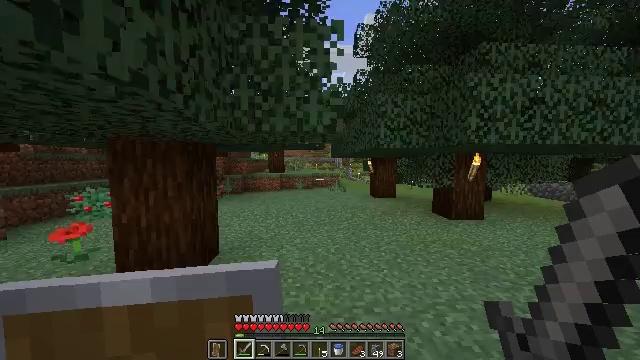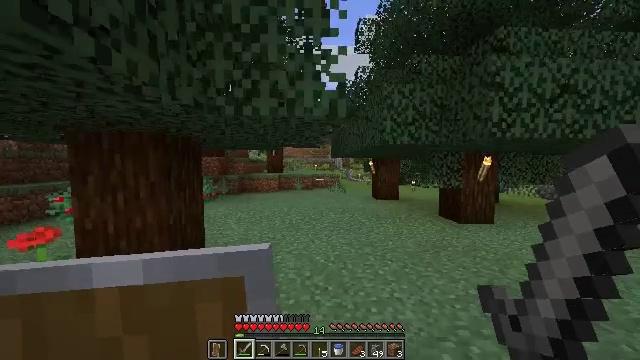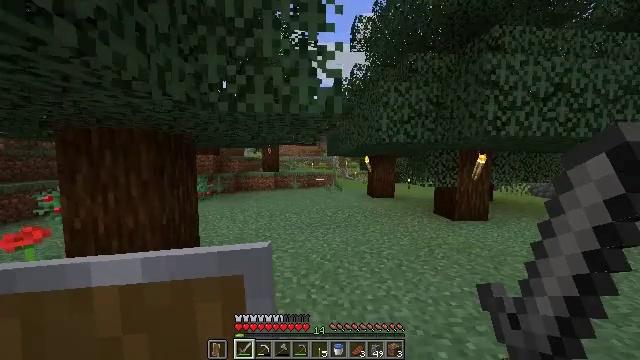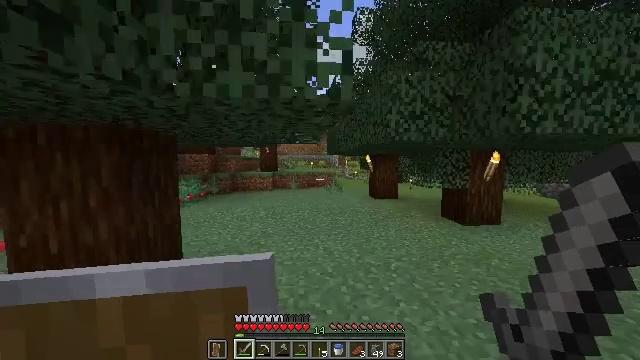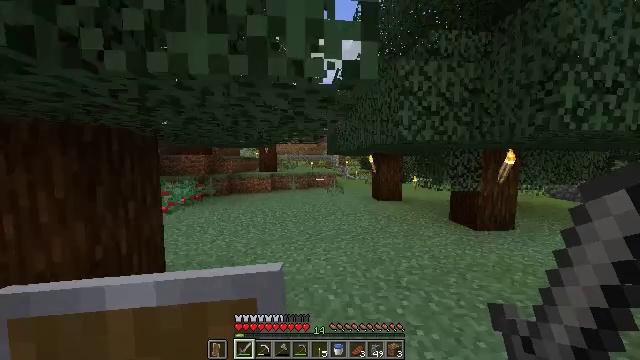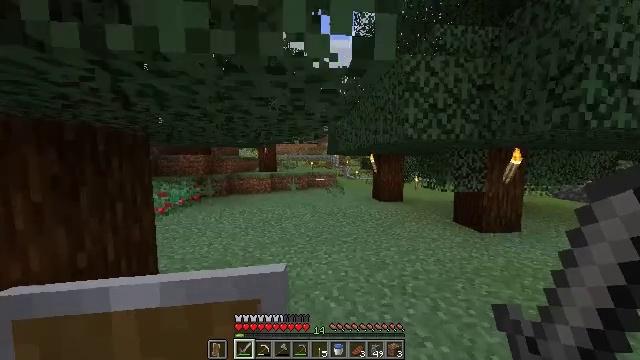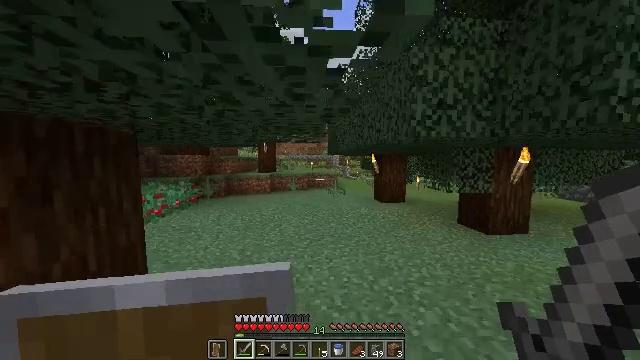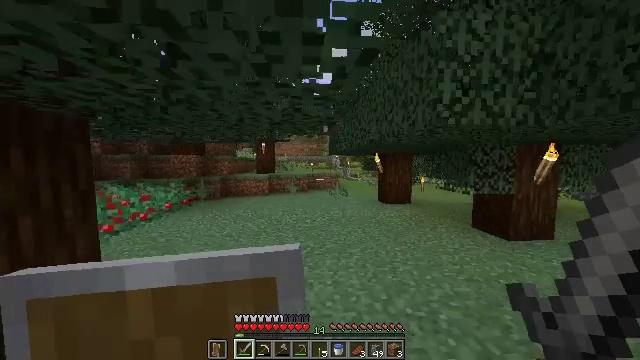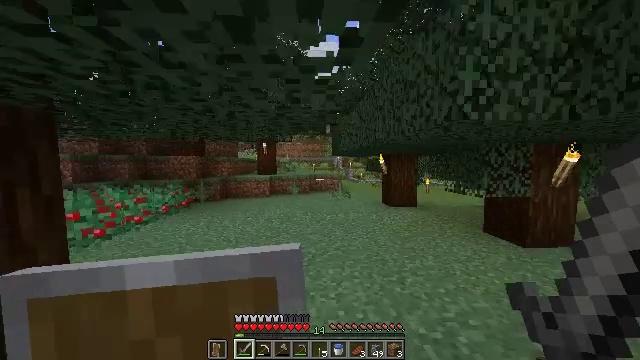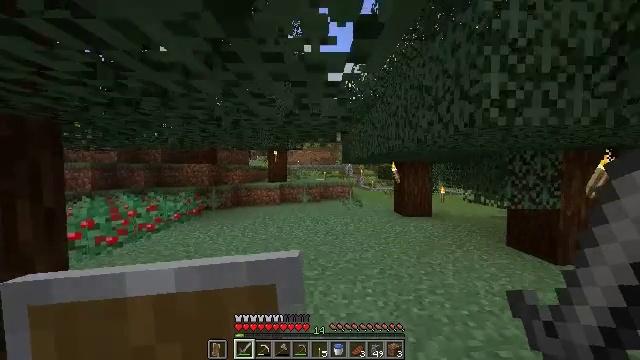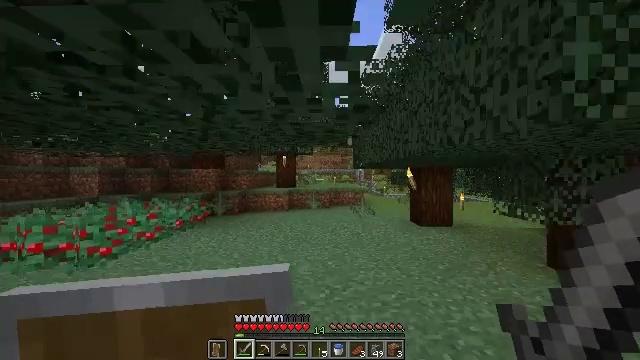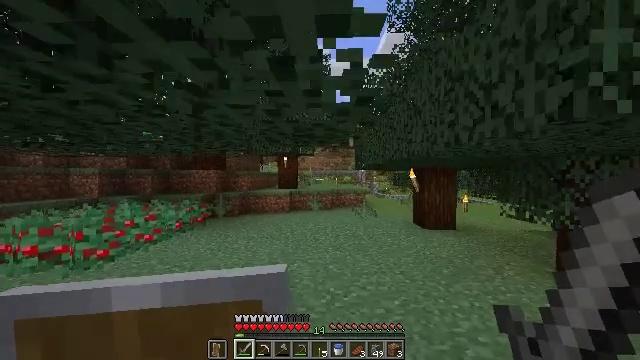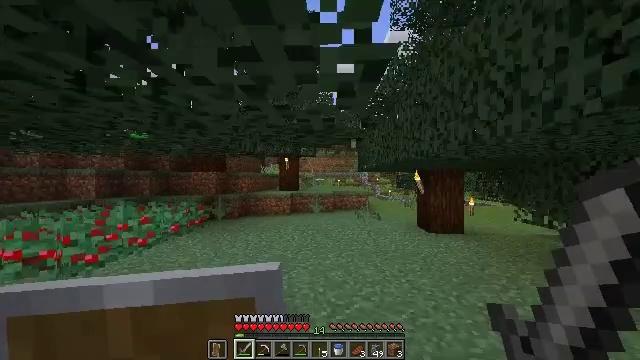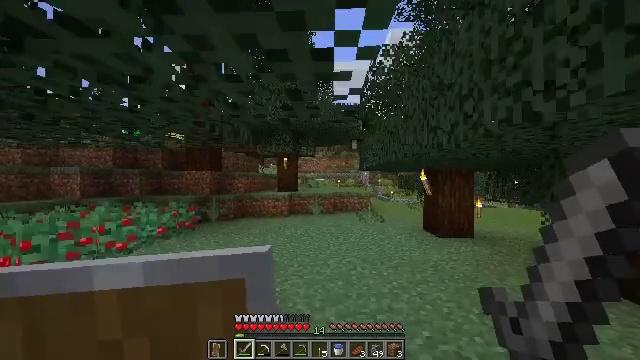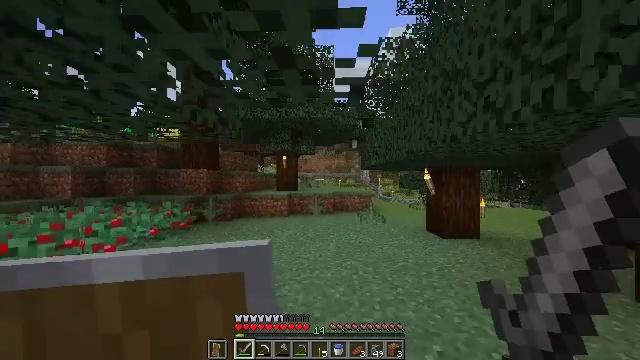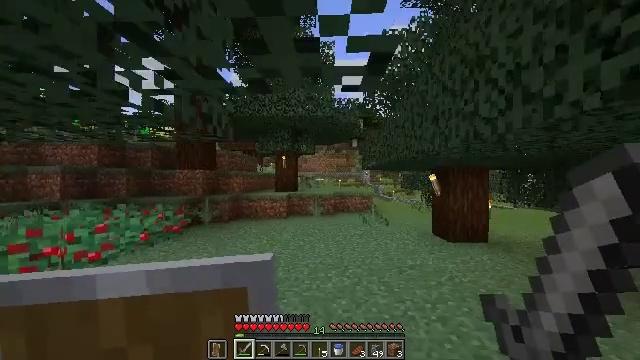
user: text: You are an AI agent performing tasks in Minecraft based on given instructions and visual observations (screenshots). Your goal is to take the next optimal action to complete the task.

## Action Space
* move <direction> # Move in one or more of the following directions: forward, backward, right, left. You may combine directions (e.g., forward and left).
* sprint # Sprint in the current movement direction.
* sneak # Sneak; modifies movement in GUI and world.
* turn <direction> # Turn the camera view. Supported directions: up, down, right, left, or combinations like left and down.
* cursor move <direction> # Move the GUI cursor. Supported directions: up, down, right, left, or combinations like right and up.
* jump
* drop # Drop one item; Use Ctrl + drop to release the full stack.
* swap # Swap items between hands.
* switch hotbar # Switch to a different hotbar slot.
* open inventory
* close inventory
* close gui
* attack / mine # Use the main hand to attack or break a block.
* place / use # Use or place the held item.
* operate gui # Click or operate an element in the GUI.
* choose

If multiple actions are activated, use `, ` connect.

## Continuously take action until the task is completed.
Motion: motion action
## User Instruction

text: Attack the spruce door to gather it.
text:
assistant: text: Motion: move forward
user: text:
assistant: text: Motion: move forward, sprint, turn right
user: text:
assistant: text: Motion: move forward, sprint
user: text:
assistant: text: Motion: move forward
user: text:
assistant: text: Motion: move forward
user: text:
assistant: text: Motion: move forward
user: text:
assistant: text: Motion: move forward
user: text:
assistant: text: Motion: move forward
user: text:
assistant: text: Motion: move forward, turn left and up
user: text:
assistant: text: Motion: move forward, sprint, turn left and up
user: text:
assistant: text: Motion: move forward, sprint
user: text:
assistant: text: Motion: move forward
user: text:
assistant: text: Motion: move forward
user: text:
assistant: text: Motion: move forward
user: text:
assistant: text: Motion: move forward
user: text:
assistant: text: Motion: move forward
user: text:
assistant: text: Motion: move forward
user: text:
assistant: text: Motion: move forward
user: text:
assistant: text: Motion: move forward, turn left
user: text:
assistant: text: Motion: move forward, turn left
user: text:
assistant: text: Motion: move forward
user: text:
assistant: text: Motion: move forward
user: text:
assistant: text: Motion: move forward
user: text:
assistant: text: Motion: move forward
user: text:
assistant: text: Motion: move forward, turn right
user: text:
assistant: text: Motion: move forward, turn right and down
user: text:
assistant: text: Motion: move forward
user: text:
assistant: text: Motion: move forward
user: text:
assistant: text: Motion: move forward
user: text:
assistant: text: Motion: move forward